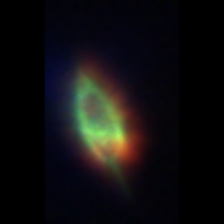
Taxon: Prorocentrum
Group: Dinoflagellates